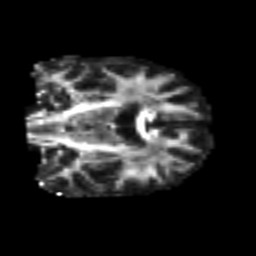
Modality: FA
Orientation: coronal
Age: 60
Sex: female
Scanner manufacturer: siemens
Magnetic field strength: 3 T
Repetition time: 4.999 s
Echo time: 0.07946 s